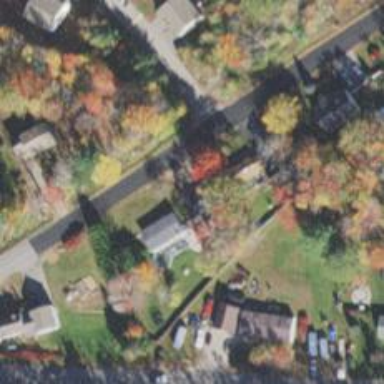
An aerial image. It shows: Driveway.